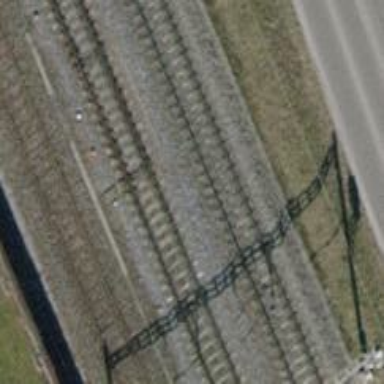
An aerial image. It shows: Single railway track with electrification through contact line.